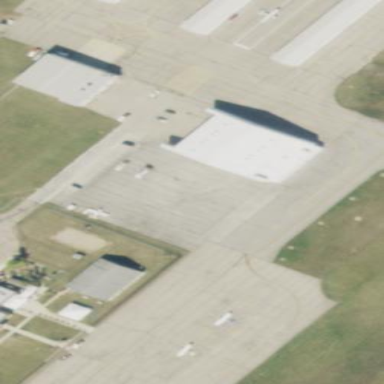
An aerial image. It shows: Apron at the airport.